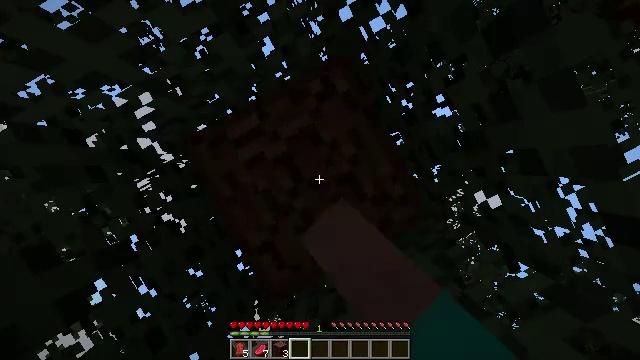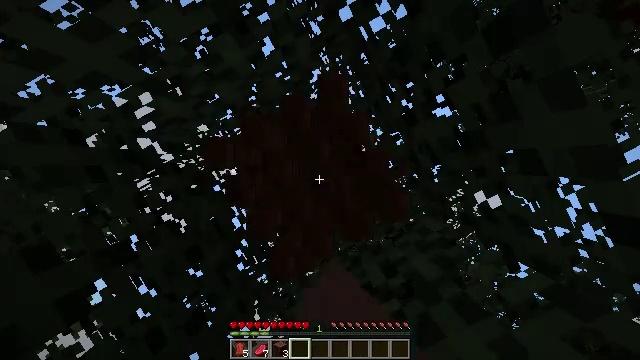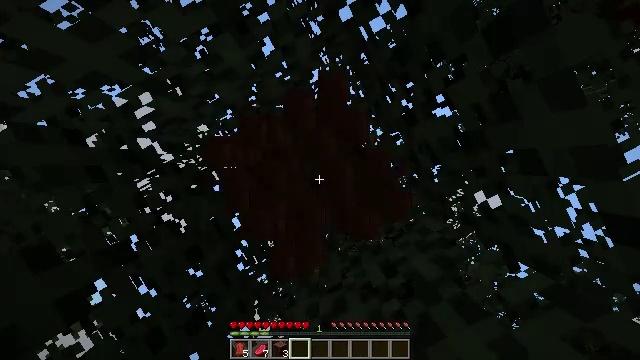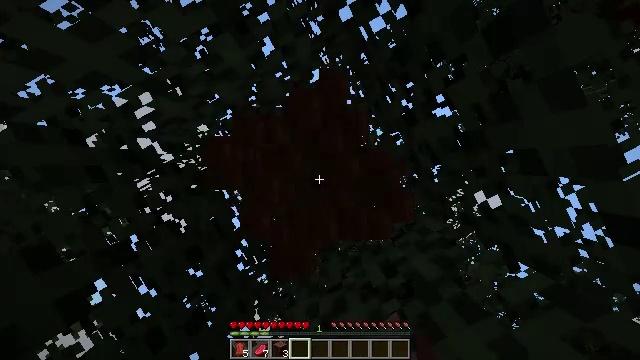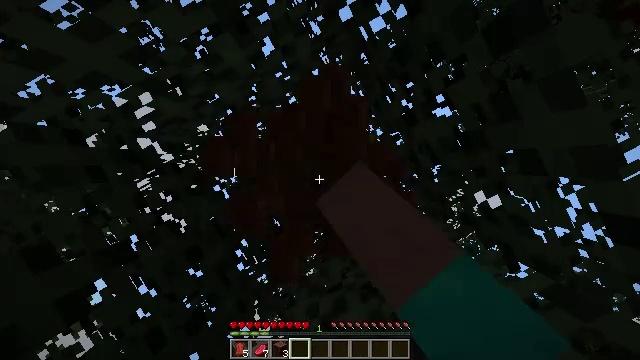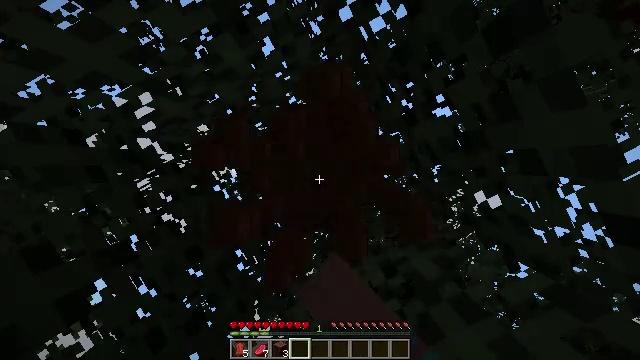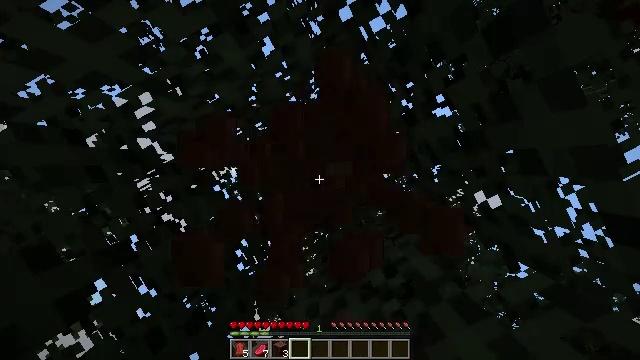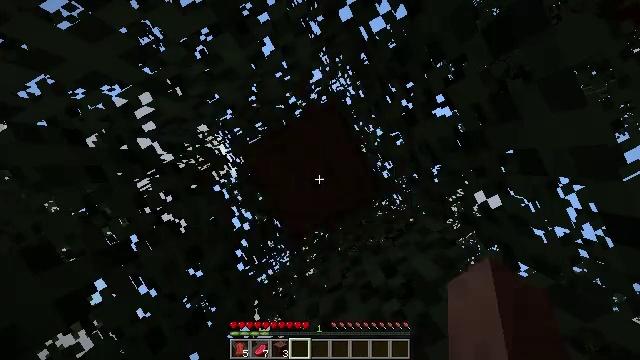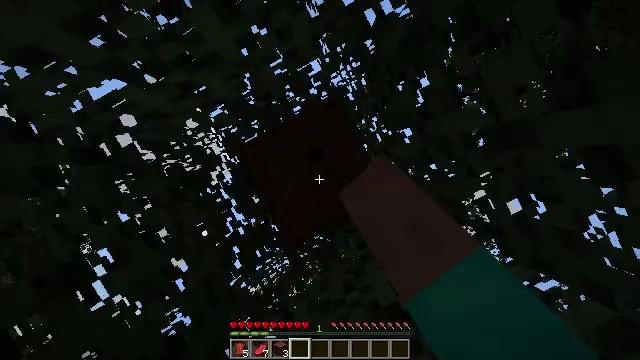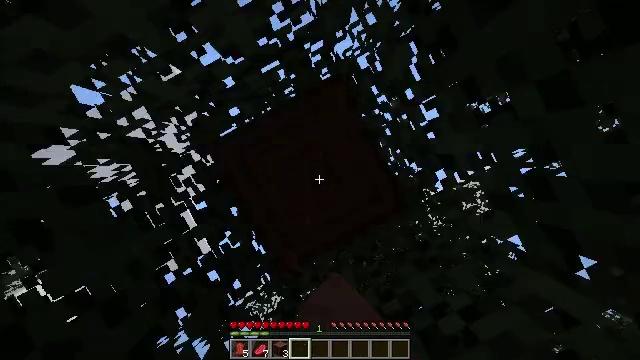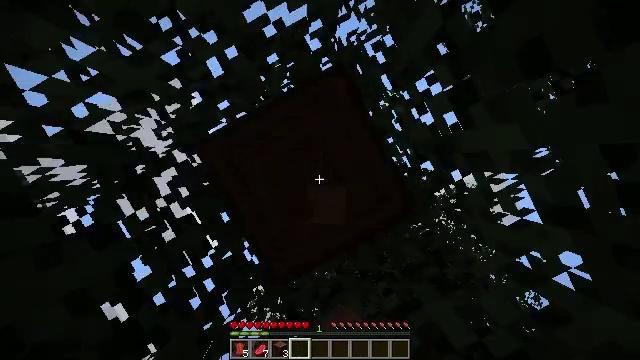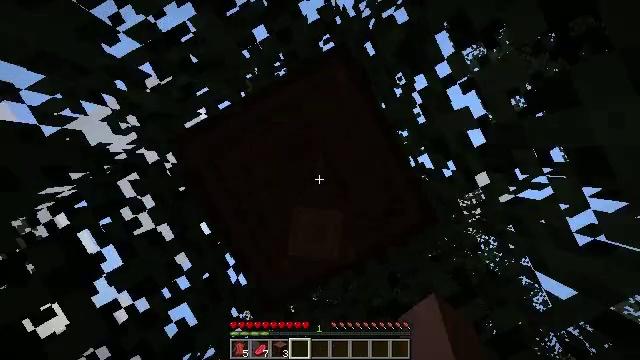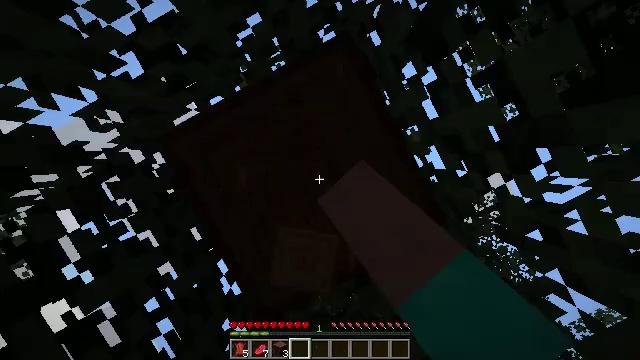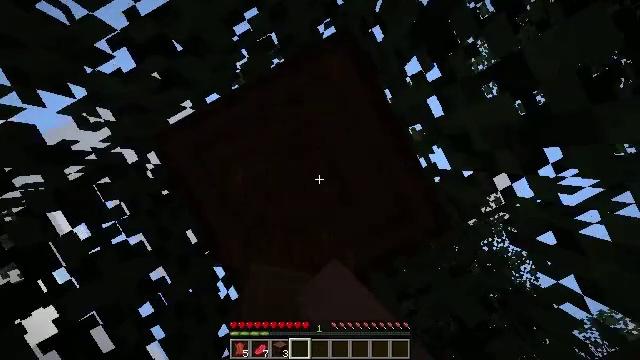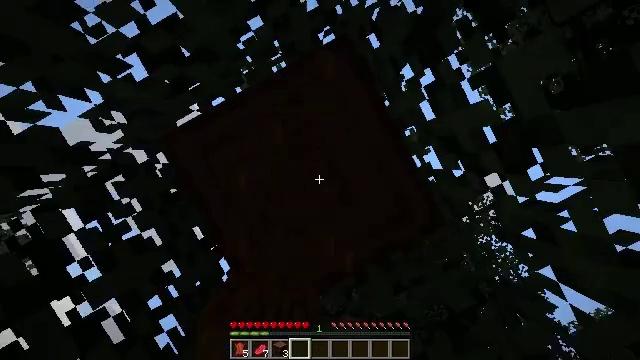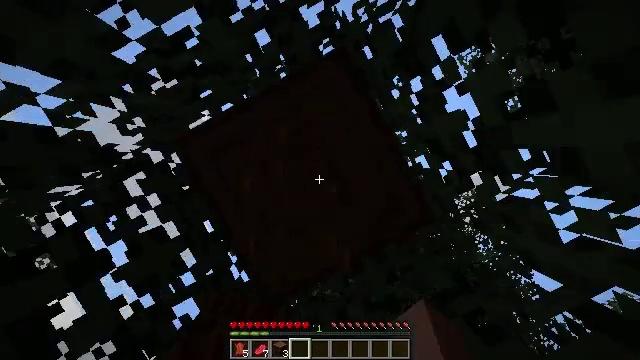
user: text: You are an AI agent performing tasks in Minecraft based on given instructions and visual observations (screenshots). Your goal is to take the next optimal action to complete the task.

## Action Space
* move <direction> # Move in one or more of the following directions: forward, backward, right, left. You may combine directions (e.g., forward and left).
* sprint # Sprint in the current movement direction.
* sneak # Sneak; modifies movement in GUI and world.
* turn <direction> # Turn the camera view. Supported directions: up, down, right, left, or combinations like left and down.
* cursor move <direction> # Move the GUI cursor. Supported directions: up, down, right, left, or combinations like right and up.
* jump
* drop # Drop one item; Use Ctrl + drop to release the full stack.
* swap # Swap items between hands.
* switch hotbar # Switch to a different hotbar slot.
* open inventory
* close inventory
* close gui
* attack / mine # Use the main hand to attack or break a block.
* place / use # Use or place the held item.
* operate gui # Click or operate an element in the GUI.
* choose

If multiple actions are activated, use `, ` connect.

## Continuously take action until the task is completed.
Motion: motion action
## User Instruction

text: Break the spruce log from the tree.
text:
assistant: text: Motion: attack / mine
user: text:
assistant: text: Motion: attack / mine
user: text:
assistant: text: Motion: attack / mine
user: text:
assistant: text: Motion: attack / mine
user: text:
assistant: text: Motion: attack / mine
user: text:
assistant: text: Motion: attack / mine
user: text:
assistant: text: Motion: attack / mine
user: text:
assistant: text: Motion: attack / mine, jump
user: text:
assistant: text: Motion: attack / mine, jump
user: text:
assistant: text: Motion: attack / mine, jump
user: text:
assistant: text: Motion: attack / mine
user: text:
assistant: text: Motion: attack / mine
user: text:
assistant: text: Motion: attack / mine
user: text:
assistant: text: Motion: attack / mine
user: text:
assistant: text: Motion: attack / mine
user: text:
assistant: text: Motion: attack / mine
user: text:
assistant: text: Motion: attack / mine
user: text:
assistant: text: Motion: attack / mine
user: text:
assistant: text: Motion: attack / mine
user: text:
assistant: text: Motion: attack / mine
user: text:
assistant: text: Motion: attack / mine, jump
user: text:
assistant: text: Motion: attack / mine, jump
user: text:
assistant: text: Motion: attack / mine, jump
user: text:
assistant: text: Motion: attack / mine
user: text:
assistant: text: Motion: attack / mine
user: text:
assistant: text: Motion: attack / mine
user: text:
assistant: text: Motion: attack / mine
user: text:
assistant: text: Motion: attack / mine
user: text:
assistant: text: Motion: attack / mine
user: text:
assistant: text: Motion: attack / mine